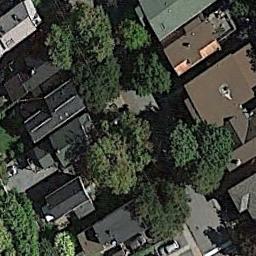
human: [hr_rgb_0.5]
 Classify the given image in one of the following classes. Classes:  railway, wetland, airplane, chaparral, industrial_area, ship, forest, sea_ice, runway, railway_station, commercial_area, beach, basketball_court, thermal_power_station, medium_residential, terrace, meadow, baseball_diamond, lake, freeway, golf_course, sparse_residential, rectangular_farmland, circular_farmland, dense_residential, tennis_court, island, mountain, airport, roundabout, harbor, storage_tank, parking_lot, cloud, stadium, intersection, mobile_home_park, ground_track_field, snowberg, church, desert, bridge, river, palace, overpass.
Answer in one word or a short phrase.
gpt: medium_residential